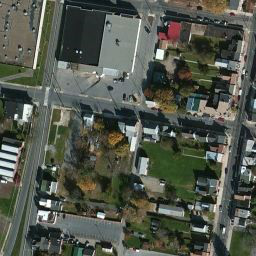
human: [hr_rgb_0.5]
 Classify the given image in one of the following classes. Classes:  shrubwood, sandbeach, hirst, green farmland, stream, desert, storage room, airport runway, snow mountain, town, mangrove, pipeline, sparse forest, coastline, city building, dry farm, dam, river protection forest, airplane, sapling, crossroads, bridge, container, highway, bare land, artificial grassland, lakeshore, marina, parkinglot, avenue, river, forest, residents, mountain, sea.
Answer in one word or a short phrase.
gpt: town